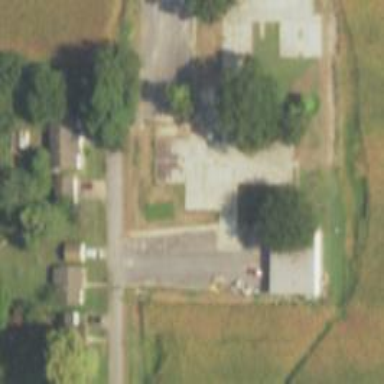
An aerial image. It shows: Nursing home.